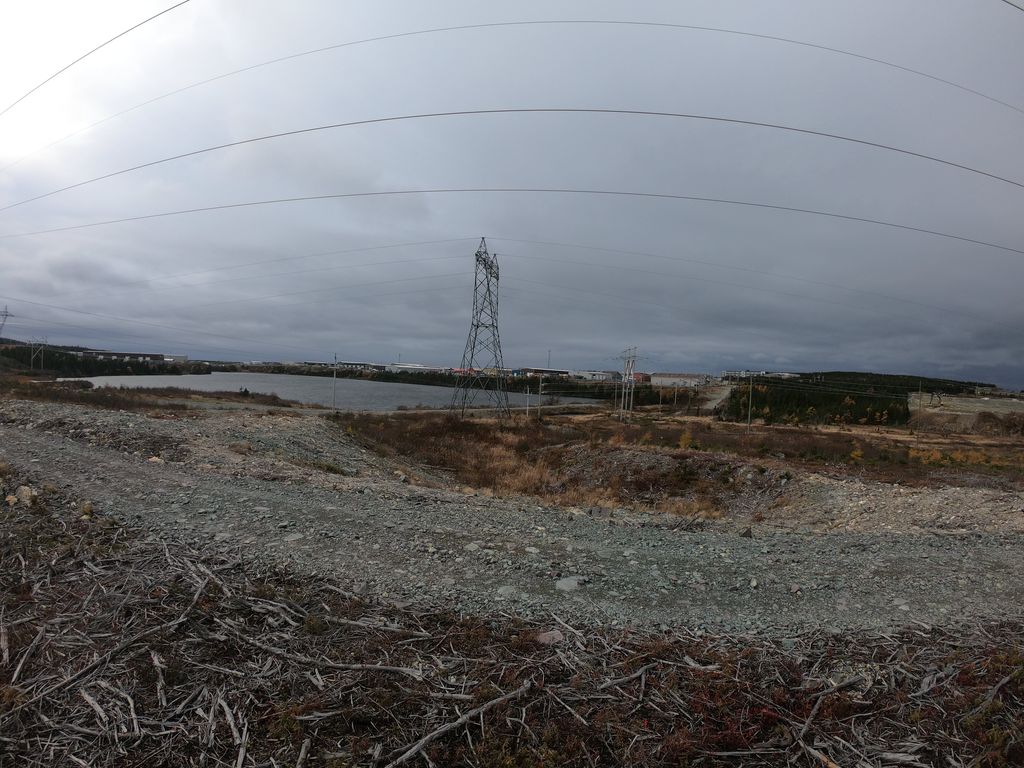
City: st_johns